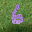
Label: 6